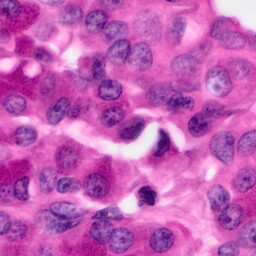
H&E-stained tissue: Pancreatic